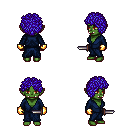
a pixel art fantasy rpg character, female body template, orc, green skin, blue robe, metal pants, blue curly afro hairstyle, gold gloves, dagger, four views (front, back, left, right), 2x2 character sprite sheet, small pixel art, hard edges, no anti-aliasing